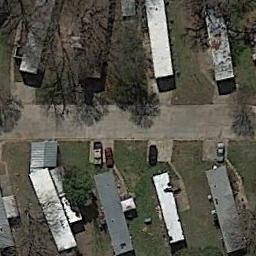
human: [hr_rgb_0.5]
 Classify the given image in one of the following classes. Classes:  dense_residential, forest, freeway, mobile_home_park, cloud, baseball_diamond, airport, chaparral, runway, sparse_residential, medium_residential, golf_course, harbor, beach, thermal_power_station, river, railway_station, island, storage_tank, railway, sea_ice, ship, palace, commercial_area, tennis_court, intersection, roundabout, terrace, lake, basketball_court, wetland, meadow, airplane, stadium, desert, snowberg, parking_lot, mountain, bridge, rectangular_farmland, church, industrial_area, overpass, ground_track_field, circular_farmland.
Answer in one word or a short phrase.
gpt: mobile_home_park